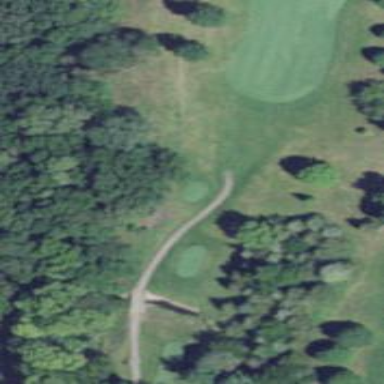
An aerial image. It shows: Path for both roads and golfers.